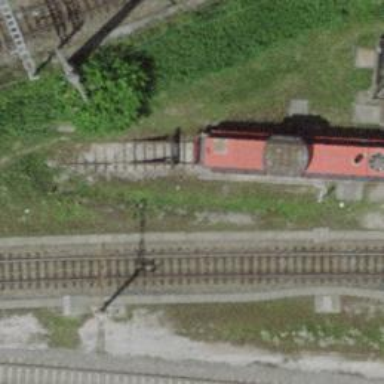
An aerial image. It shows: Railway buffer stop.